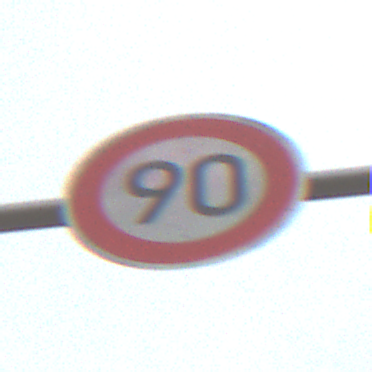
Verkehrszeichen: Geschwindigkeit90
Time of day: MorningAfternoon
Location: Outdoor (Nature)
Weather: PartlyCloudy
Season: Winter
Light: Natural